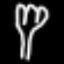
Label: fork